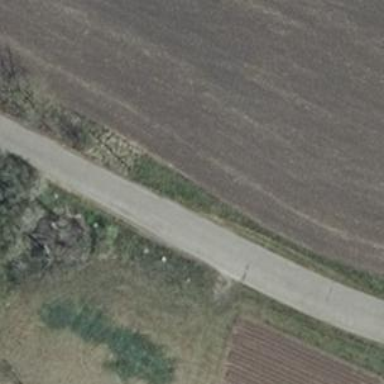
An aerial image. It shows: Unclassified road.